Question: I'm making a game. Collisions in this game are based on color of pixel on canvas. I get color pixel and if it is for example red, player can't move.
Unfortunately in firefox images are remotely blurred. Pixels are fluently changed from white color to red. But I don't want that.

Any ideas how to answer to this problem?
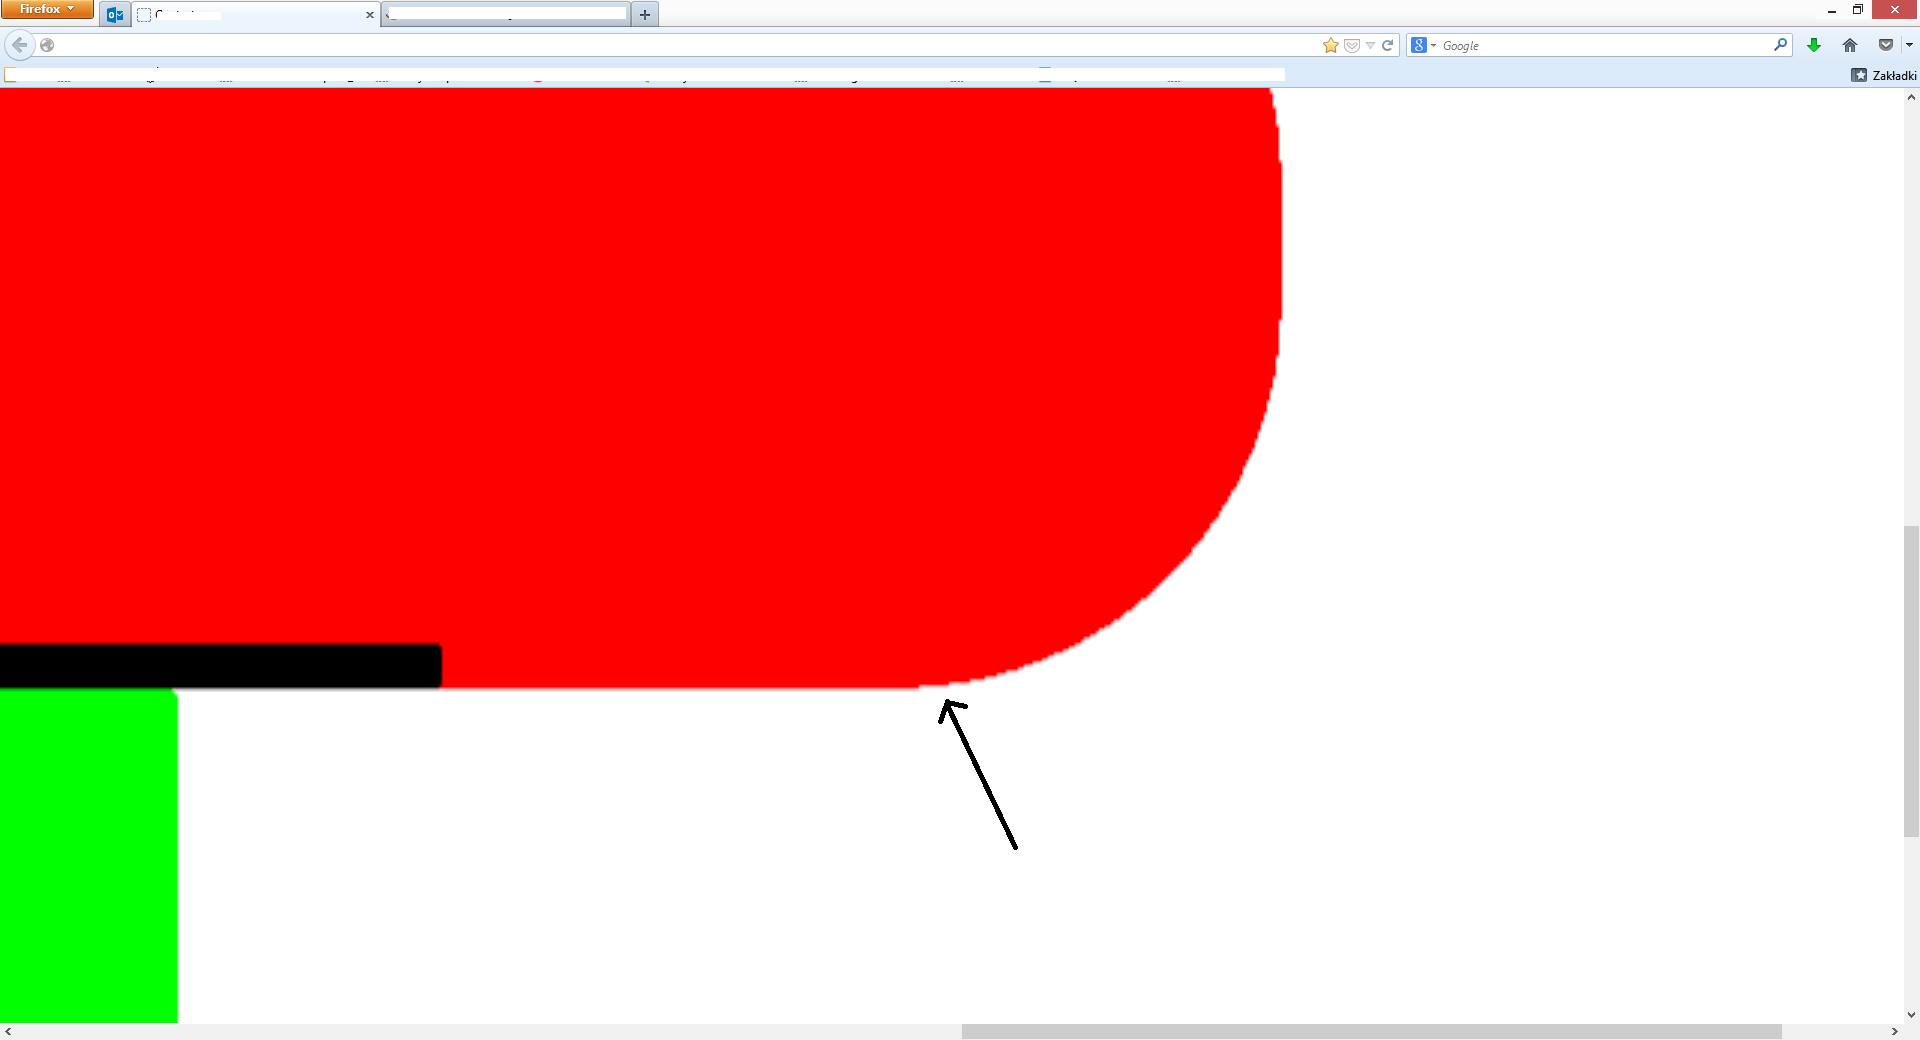
Answer: This is called anti-aliasing and is a result of interpolating the image when re-sized (or sub-pixeling shapes, text and so forth). It's something the browser do internally.
You can however turn off this in more recent version of the browser.
Here is a test I made to see if this works in your browser and the difference between the modes (as in the picture below) - the bottom version should not be smoothed:
<URL>

Add this snippet to your CSS style sheet (may or may not work depending on browser):
'''
canvas {
image-rendering: optimizeSpeed; // Older versions of FF
image-rendering: -moz-crisp-edges; // FF 6.0+
image-rendering: -webkit-optimize-contrast; // Webkit (non standard naming)
image-rendering: -o-crisp-edges; // OS X & Windows Opera (12.02+)
image-rendering: crisp-edges; // Possible future browsers.
-ms-interpolation-mode: nearest-neighbor; // IE (non standard naming)
}
'''
The <URL> specify 'crisp-edges' and not 'optimize-contrast' as possible future standard. CSS class above is updated with this to reflect this for the non-prefixed value.
For webkit browsers you can disable image smoothing for the canvas element like this:
'''
context.webkitImageSmoothingEnabled = false;
'''
and for Mozilla:
'''
context.mozImageSmoothingEnabled = false;
'''
(when this latter is available the CSS class is not necessary unless you scale the element itself which in any case should be avoided).